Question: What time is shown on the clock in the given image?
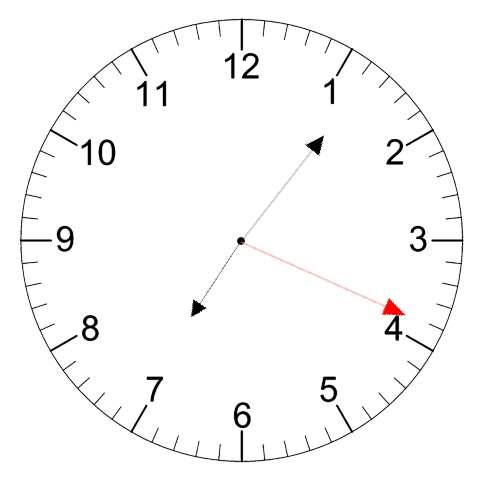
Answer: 07:06:19